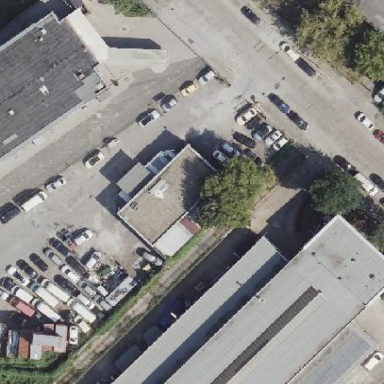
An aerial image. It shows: Commercial building housing car repair shop.